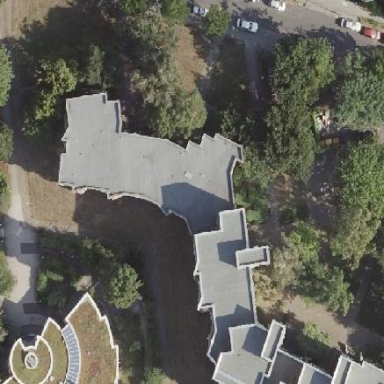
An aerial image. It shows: Building with apartments and flat roof.